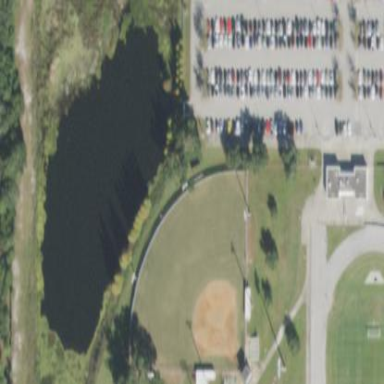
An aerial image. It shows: Baseball pitch for leisure and sports activities.